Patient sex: M
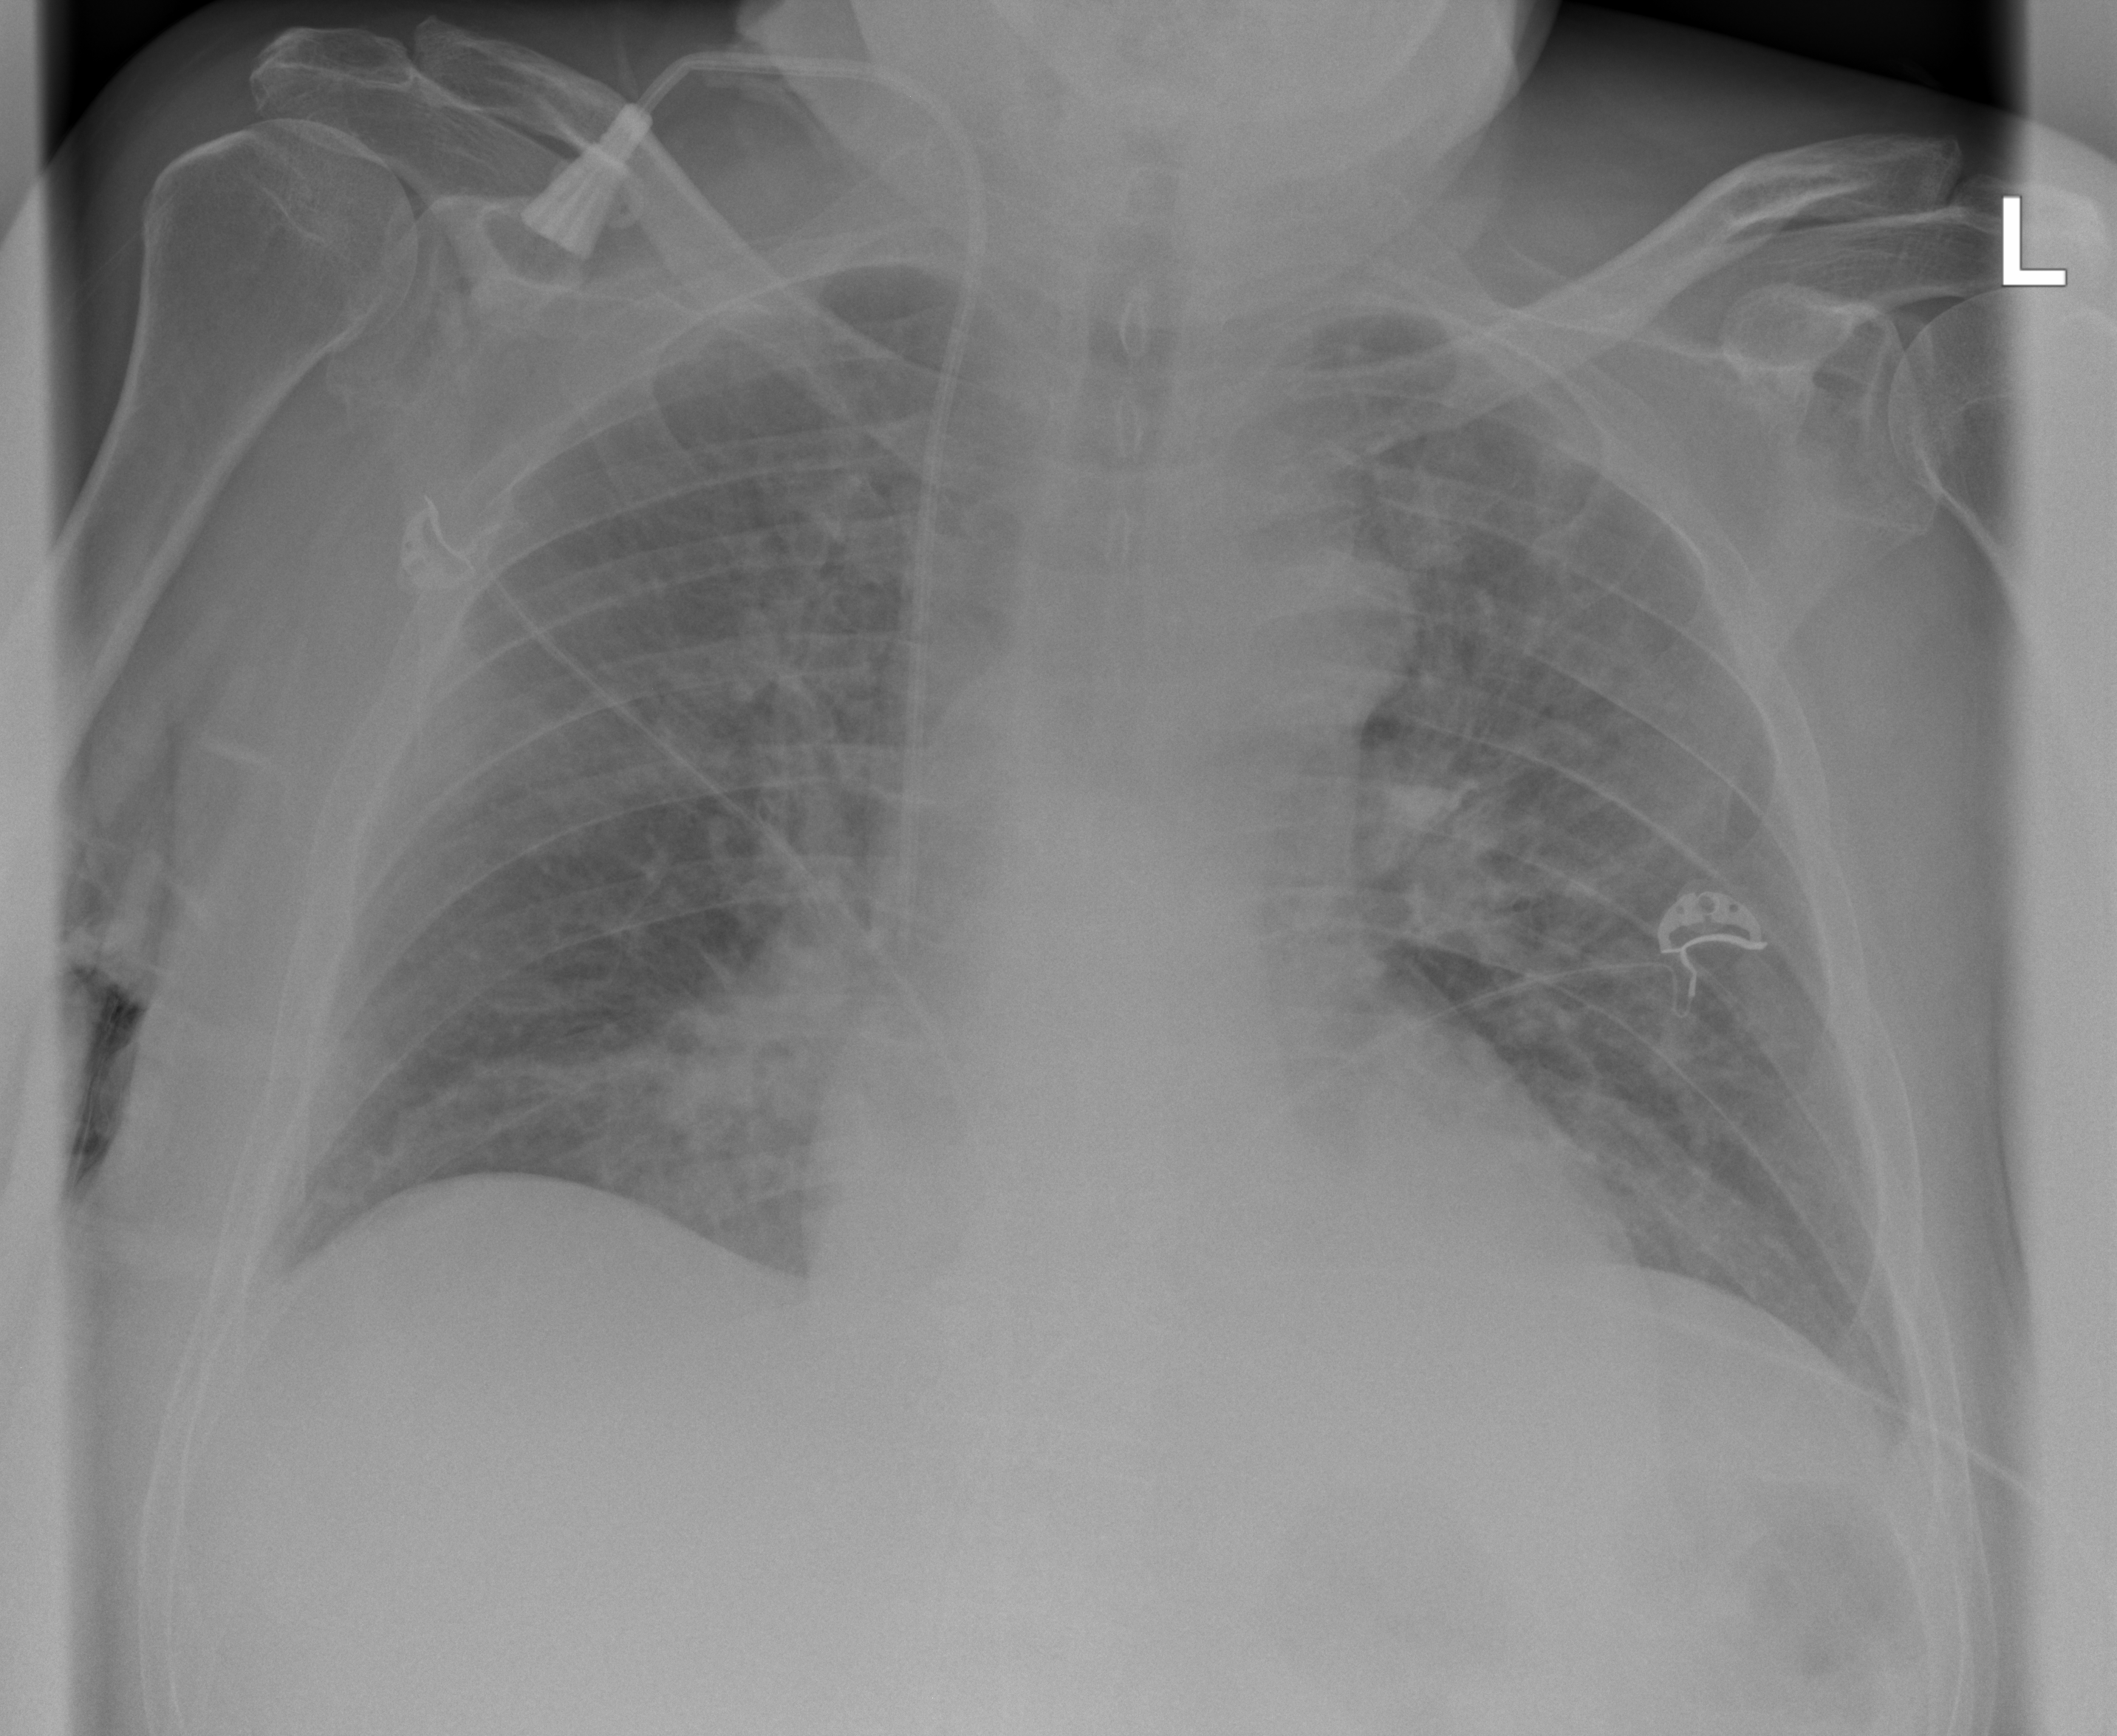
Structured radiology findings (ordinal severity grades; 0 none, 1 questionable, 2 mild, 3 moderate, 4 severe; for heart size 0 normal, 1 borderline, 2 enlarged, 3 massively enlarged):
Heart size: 1
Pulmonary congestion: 2
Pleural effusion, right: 0
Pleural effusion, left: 2
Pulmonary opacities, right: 2
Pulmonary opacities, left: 1
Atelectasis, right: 2
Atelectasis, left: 2